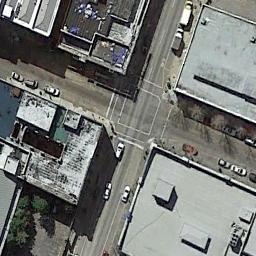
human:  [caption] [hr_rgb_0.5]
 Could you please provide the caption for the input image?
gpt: An intersection with sparse traffic is between some buildings .

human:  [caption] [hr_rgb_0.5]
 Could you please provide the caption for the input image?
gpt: There are cars at the intersection in all directions .

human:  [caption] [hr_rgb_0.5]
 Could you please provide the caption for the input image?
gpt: There are several moving vehicles on the road at the intersection, And several buildings around the intersection .

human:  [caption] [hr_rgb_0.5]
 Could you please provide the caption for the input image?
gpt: There are numerous buildings of different shapes and sizes beside the intersection .

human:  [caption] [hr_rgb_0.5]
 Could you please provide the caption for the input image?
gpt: There are some gray buildings beside the intersection .